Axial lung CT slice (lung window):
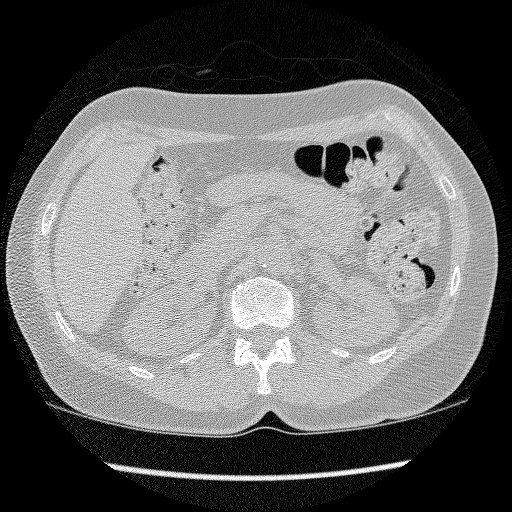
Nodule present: no